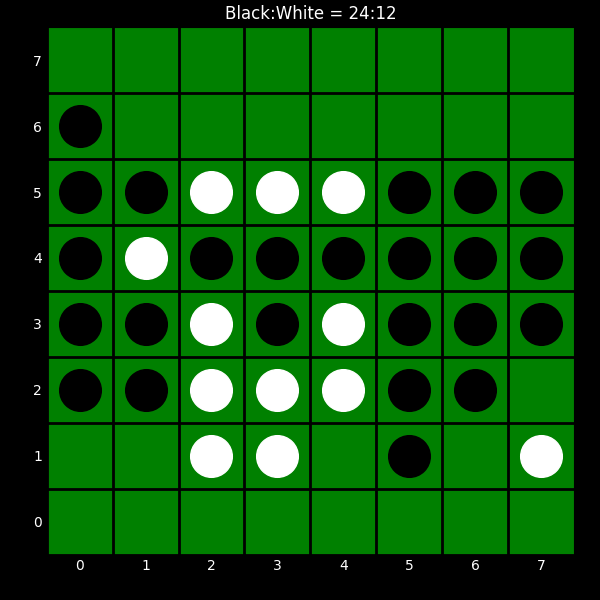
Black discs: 24
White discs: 12